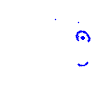
Particle: proton